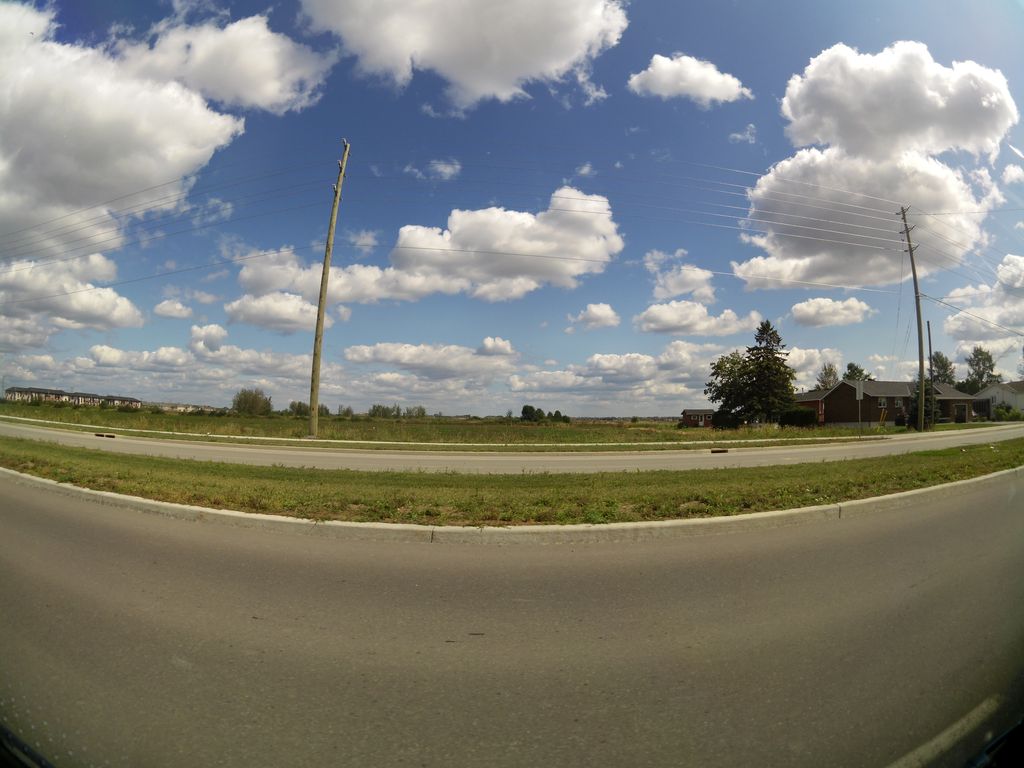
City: ottawa-gatineau